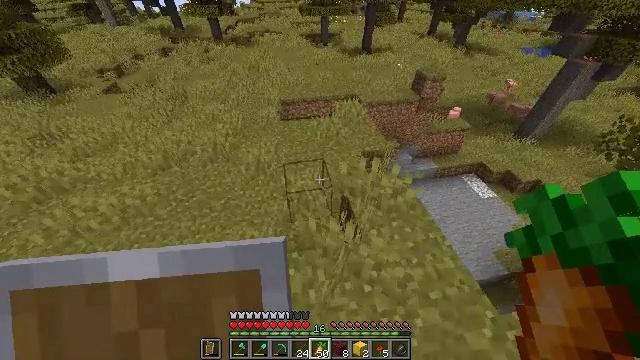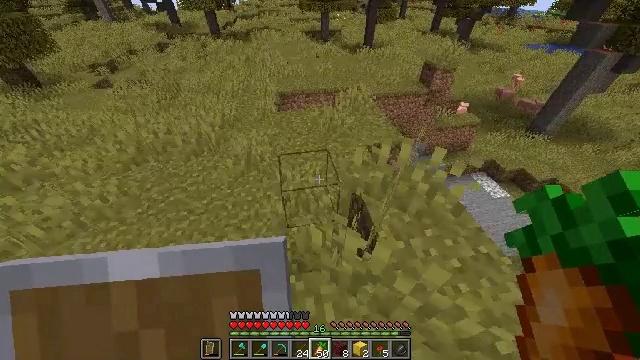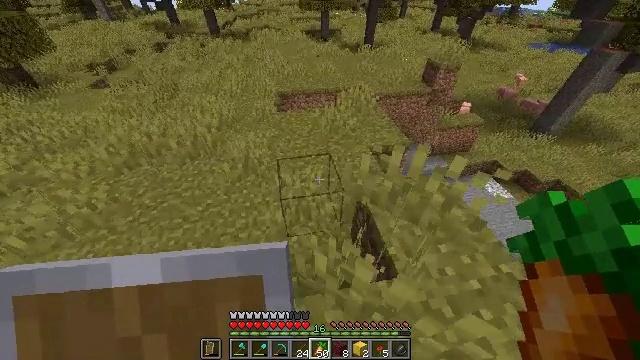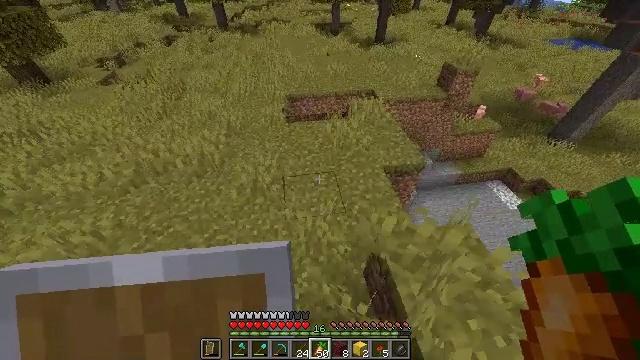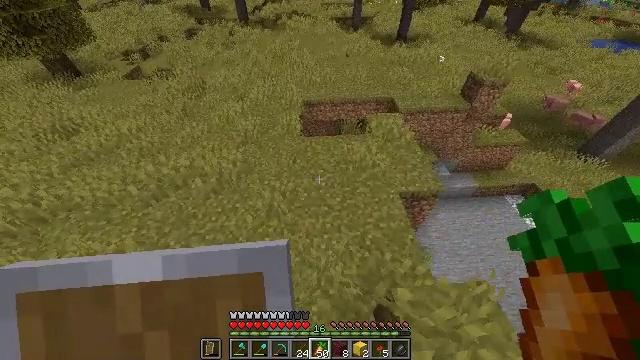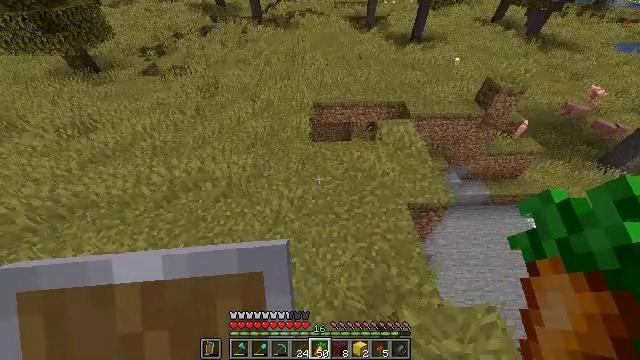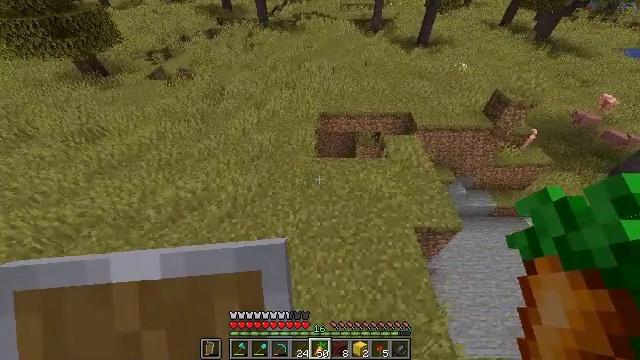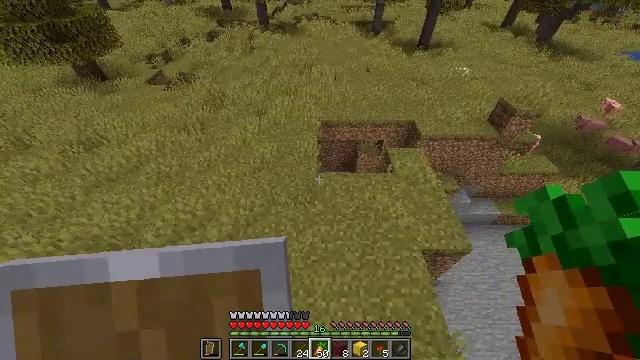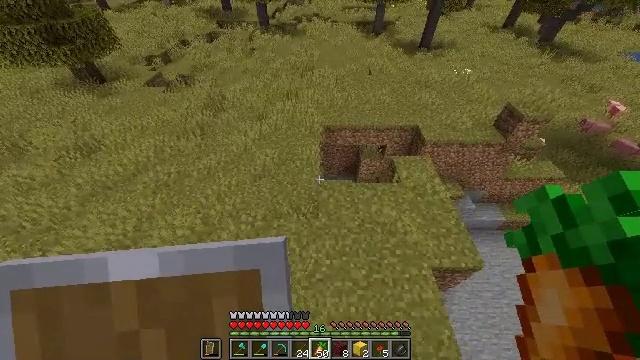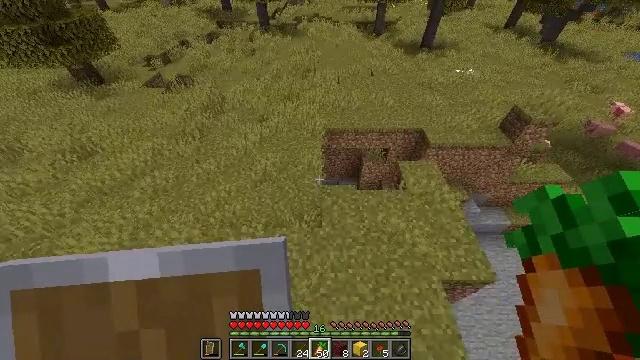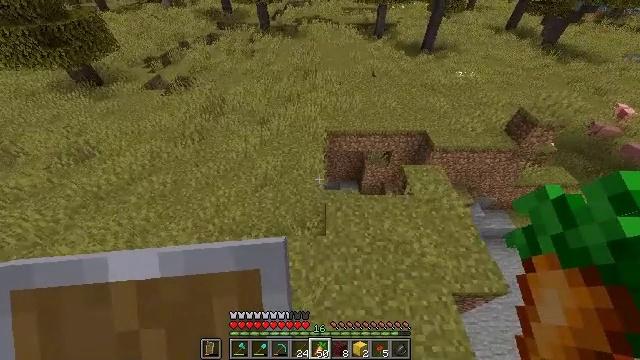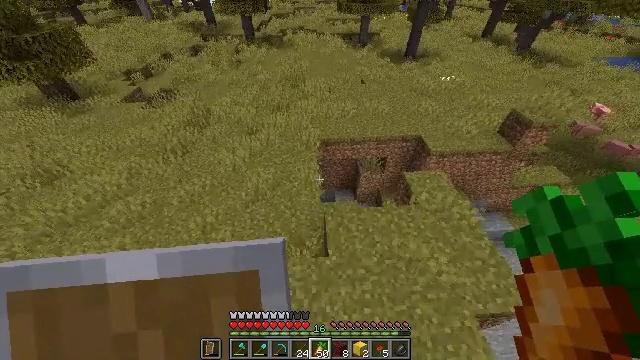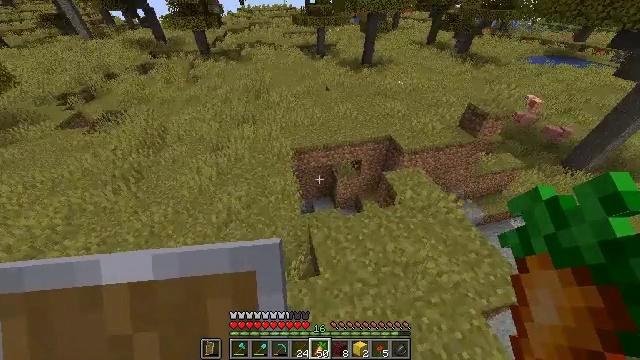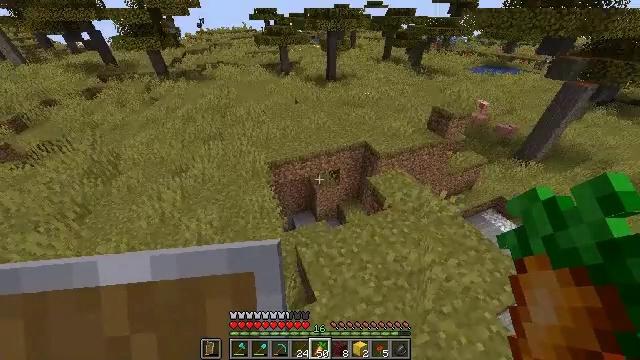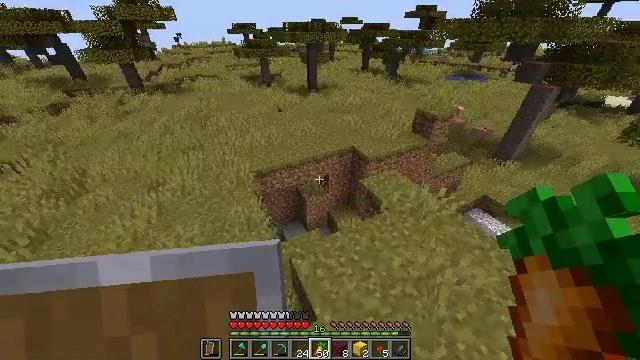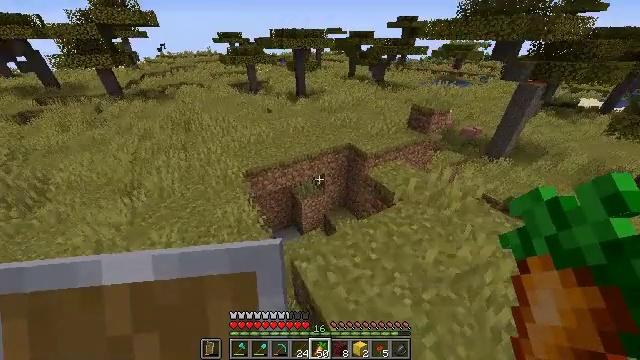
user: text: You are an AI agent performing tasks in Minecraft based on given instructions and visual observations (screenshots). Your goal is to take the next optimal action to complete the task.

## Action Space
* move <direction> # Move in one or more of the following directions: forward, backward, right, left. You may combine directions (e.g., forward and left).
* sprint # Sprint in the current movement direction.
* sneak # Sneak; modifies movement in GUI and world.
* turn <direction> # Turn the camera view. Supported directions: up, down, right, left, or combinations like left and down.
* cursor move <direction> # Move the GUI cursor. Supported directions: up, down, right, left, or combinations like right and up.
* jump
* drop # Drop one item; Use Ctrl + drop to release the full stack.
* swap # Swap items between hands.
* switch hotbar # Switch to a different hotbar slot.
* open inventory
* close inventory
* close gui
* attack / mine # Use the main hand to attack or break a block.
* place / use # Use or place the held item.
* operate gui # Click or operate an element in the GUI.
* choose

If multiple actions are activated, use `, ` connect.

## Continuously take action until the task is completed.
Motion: motion action
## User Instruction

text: Drop a carrot.
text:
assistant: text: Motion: move forward, sprint, jump
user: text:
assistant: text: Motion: move forward, sprint, jump
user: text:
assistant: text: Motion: move forward and move left, sprint, turn left and down, jump
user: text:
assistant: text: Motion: move forward and move left, sprint, turn left and down, jump
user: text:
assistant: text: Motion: move forward and move left, sprint, turn left, jump
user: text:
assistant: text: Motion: move forward and move left, sprint, turn left, jump
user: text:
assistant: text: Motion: move forward and move left, sprint, jump
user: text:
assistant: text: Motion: move forward and move left, sprint, jump
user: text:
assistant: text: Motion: move forward and move left, sprint, jump
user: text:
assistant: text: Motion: move forward and move left, sprint, jump
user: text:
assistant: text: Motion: move forward, sprint, turn right and up, jump
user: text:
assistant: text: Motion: move forward, sprint, turn right and up
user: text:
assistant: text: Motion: move forward, sprint, turn right and up
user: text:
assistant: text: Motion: move forward, sprint, turn right and up
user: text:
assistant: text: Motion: move forward, sprint, turn right and up
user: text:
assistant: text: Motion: move forward, sprint, turn right and up
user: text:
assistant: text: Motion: move forward, sprint
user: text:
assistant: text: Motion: move forward, sprint
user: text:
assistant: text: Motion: move forward, sprint, turn left and down
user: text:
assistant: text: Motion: move forward, sprint, turn left and down
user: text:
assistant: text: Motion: move forward, sprint, turn left and down
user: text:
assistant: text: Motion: move forward, sprint, turn left and down
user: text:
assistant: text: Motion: move forward and move left, sprint
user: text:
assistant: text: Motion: move forward and move left, sprint
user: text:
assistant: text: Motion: move forward and move left, sprint, turn right and up
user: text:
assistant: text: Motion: move forward, sprint, turn right and up
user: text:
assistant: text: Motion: move forward, sprint, turn right and up
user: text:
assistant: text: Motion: move forward, sprint, turn right and up
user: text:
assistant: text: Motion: move forward, sprint, turn right and up
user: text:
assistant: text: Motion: move forward, sprint, turn right and up